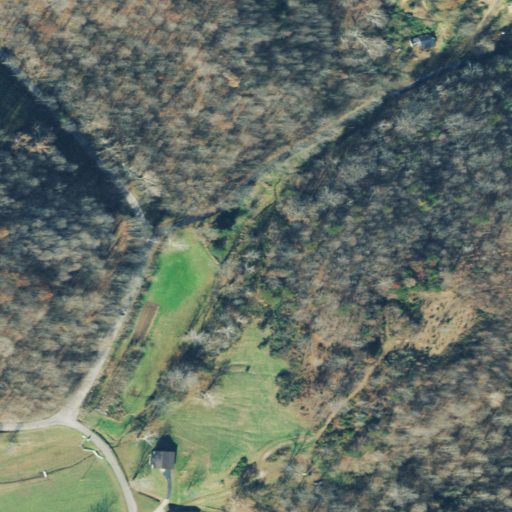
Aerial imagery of valley in Ohio named Angel Hollow containing deciduous forest, open development, pasture, mixed forest, low intensity development, and medium intensity development